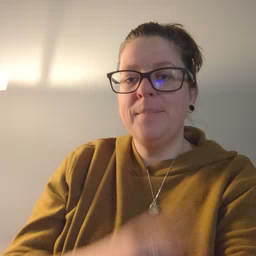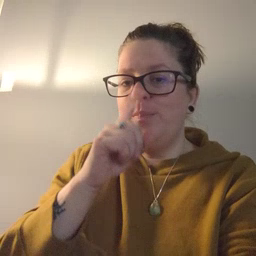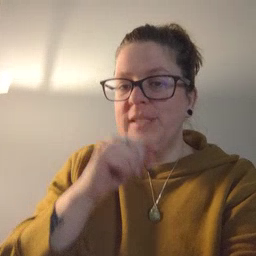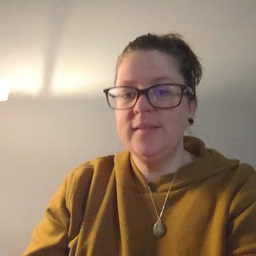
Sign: pretend